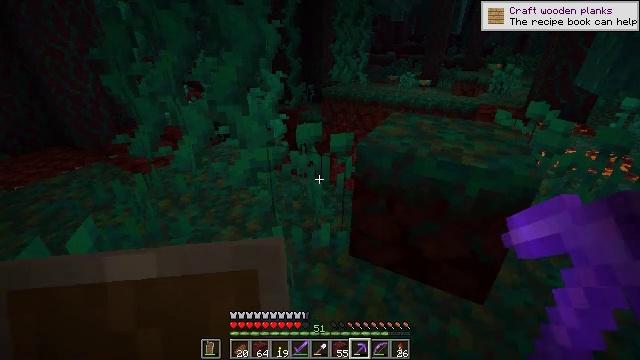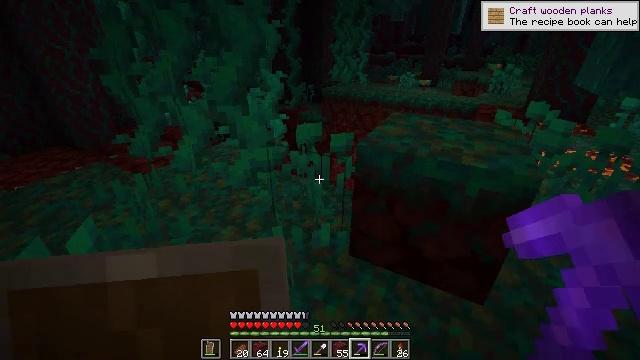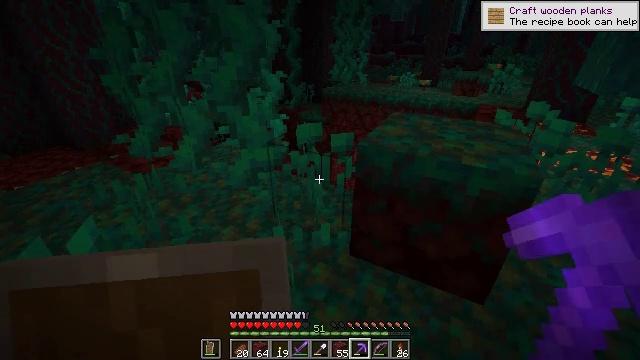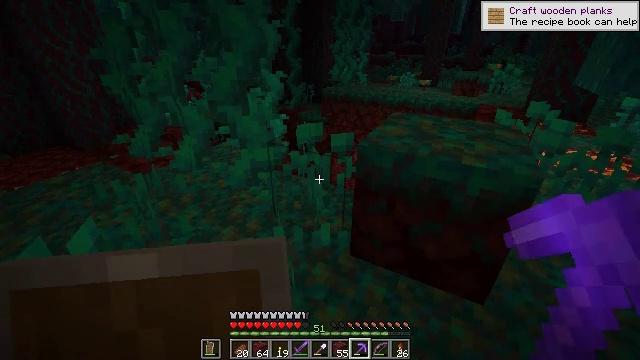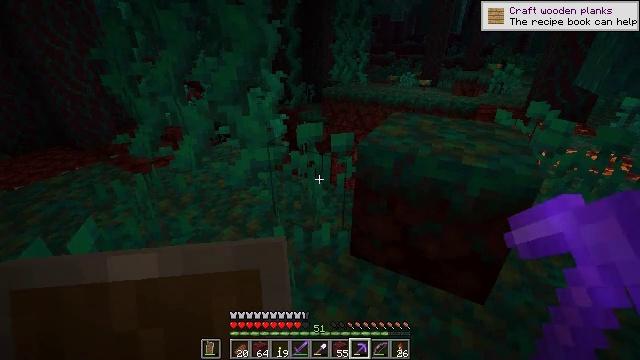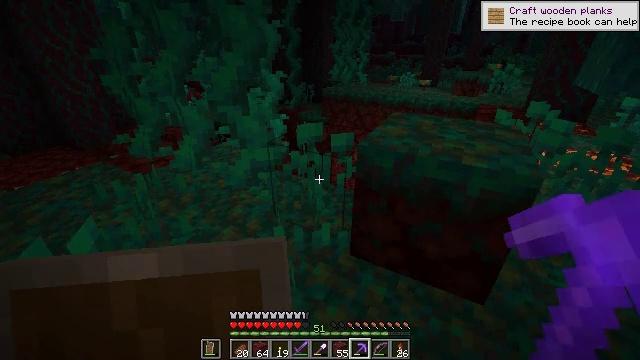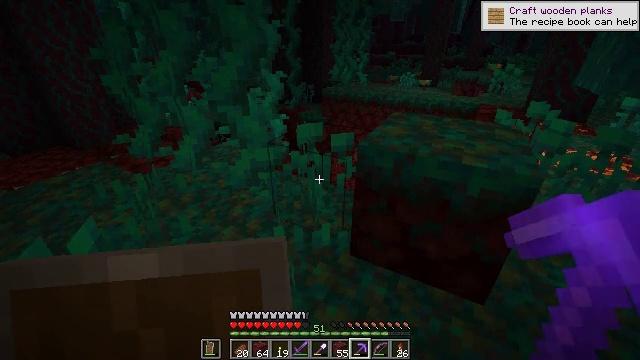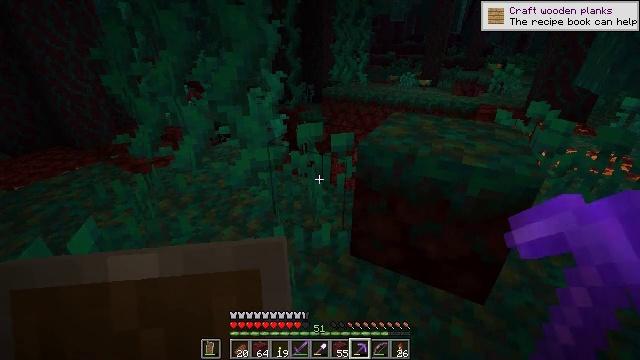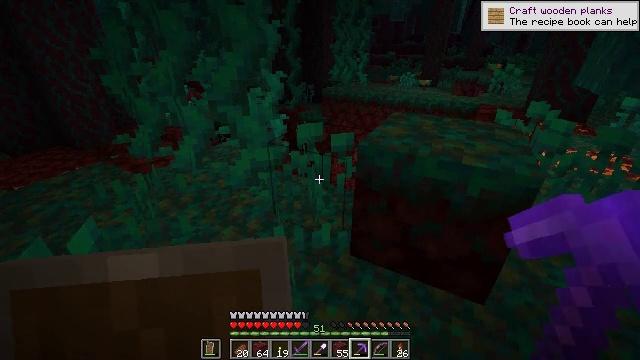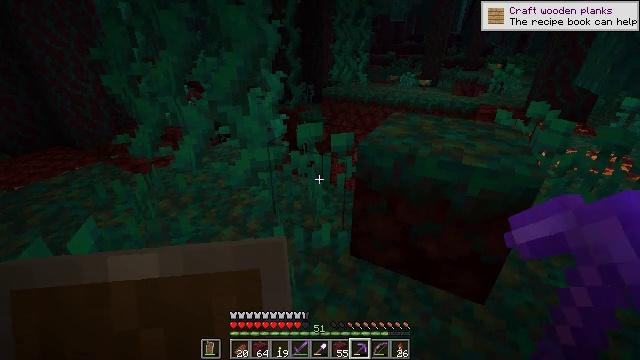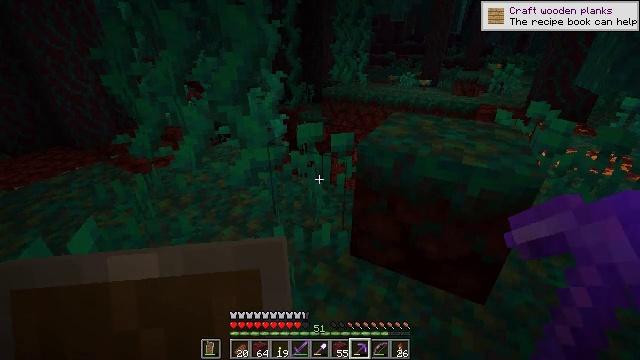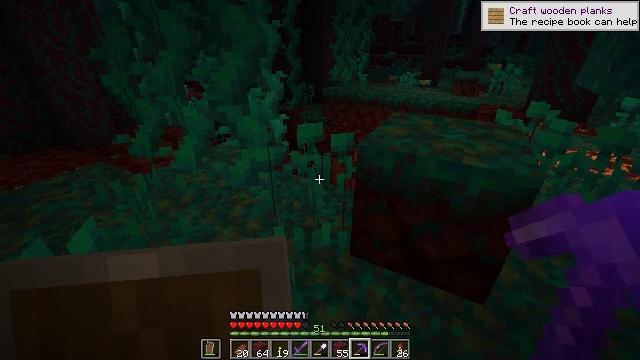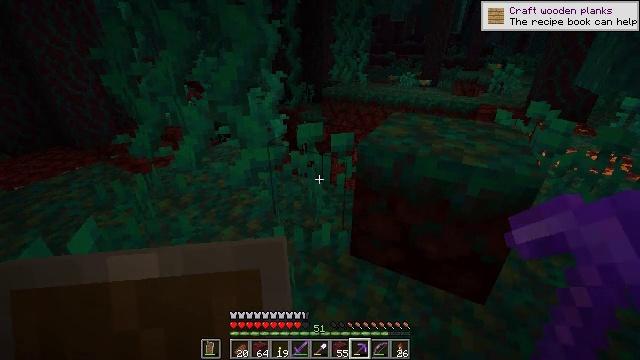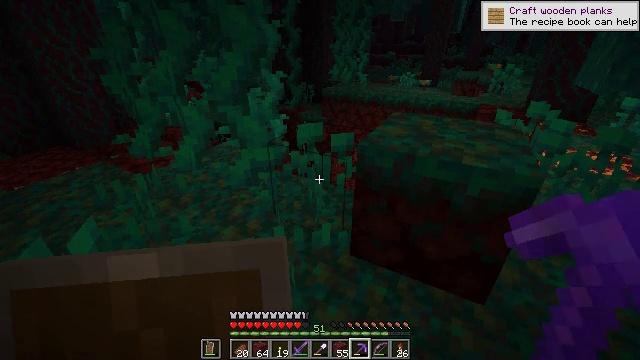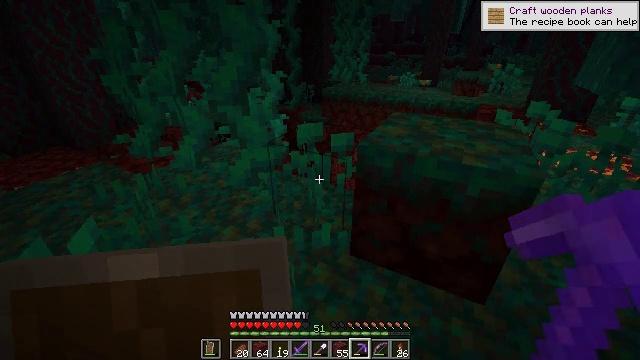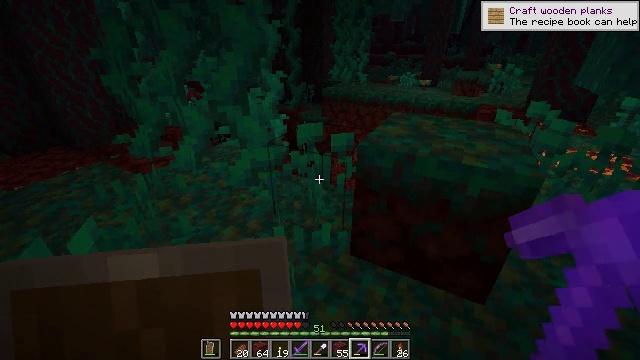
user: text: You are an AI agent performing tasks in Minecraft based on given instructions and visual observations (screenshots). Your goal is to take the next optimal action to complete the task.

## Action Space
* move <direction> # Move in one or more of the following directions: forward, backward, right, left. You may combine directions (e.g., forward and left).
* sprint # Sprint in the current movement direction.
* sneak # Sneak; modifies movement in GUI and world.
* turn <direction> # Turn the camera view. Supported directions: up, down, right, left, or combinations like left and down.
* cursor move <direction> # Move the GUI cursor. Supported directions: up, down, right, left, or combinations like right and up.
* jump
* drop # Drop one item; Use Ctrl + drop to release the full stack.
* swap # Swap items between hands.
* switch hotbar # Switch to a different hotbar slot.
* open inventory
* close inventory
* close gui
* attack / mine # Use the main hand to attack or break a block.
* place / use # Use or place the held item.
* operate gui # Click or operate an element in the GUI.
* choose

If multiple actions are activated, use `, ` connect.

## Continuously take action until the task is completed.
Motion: motion action
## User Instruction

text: Mine the netherrack in the Nether.
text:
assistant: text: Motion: no_op
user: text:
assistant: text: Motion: no_op
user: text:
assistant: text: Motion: no_op
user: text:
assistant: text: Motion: no_op
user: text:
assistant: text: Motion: no_op
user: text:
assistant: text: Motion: no_op
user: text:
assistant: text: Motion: no_op
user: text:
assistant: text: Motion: no_op
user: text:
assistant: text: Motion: no_op
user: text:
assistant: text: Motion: no_op
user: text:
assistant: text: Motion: no_op
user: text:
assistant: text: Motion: no_op
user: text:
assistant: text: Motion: no_op
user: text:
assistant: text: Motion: no_op
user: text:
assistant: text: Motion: no_op
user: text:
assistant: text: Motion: no_op
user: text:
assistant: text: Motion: no_op
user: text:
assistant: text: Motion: no_op
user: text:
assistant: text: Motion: no_op
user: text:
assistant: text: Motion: no_op
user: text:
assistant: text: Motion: no_op
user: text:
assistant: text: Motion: no_op
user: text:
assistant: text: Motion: no_op
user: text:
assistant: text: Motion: no_op
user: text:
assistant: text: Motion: no_op
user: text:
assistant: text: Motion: no_op
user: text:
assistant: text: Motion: no_op
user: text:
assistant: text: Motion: no_op
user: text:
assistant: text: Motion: no_op
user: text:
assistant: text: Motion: no_op